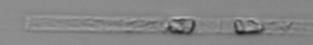
Label: Dactyliosolen_blavyanus